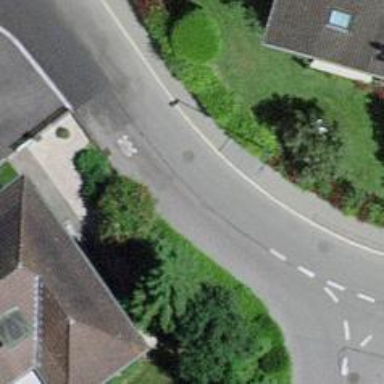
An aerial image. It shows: Residential road with asphalt surface. Sidewalk is present on the left side.